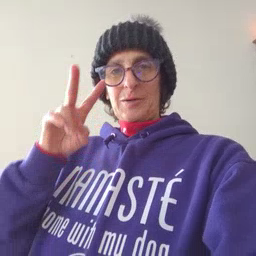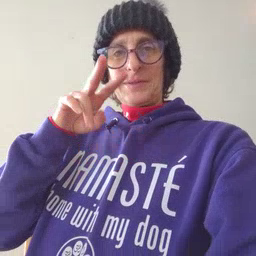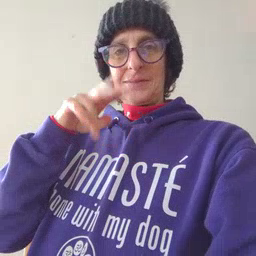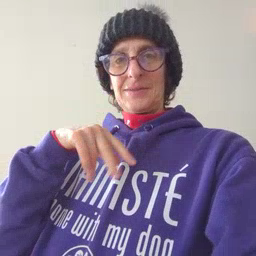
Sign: read